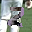
Label: 2